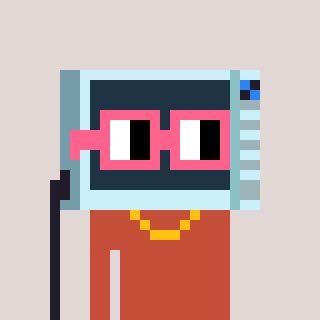
a pixel art character with square pink glasses, a microwave-shaped head and a rust-colored body on a warm background